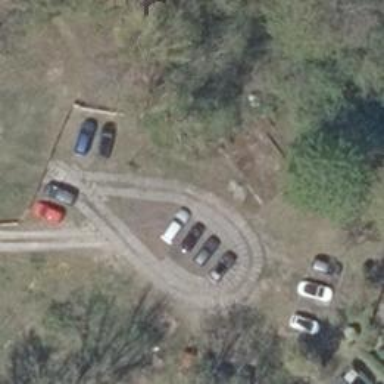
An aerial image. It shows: Parking area with surface.